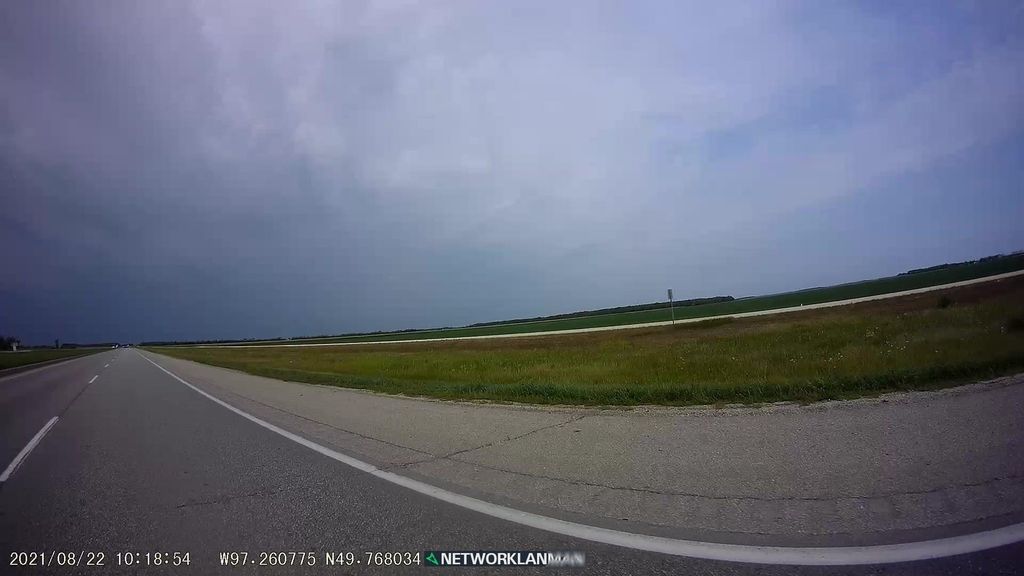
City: winnipeg